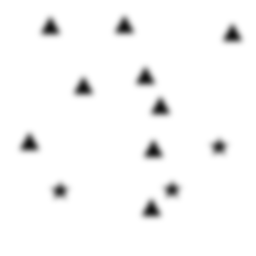
Squares: 0
Triangles: 9
Stars: 3
Total shapes: 12